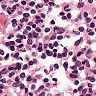
Metastatic tissue present: no